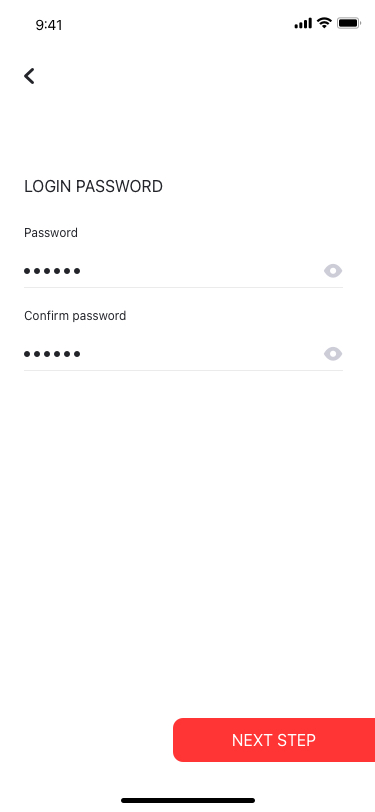
Text in this UI design:
LOGIN PASSWORD
Password
Confirm password
NEXT STEP